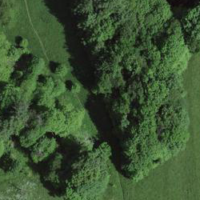
EUNIS habitat code: 41
Species observed at this site:
Allium ursinum
Melitaea cinxia
Tragopogon orientalis
Euphorbia cyparissias
Melittis melissophyllum
Gymnadenia conopsea
Spialia sertorius
Centaurea scabiosa
Colchicum autumnale
Aquilegia vulgaris
Phyteuma orbiculare